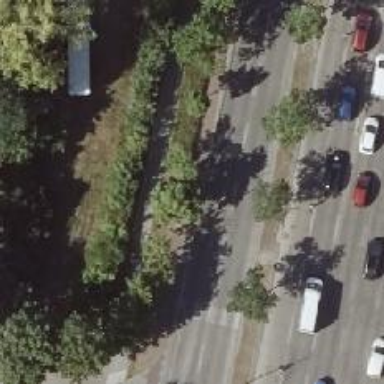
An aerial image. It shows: Avenue of deciduous broadleaved trees.